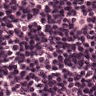
Metastatic tissue present: no